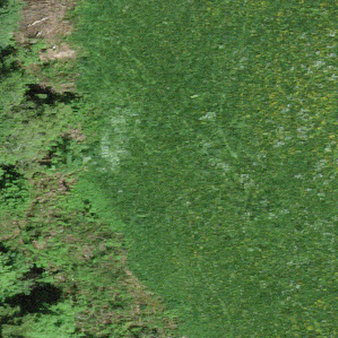
Label: other